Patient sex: M
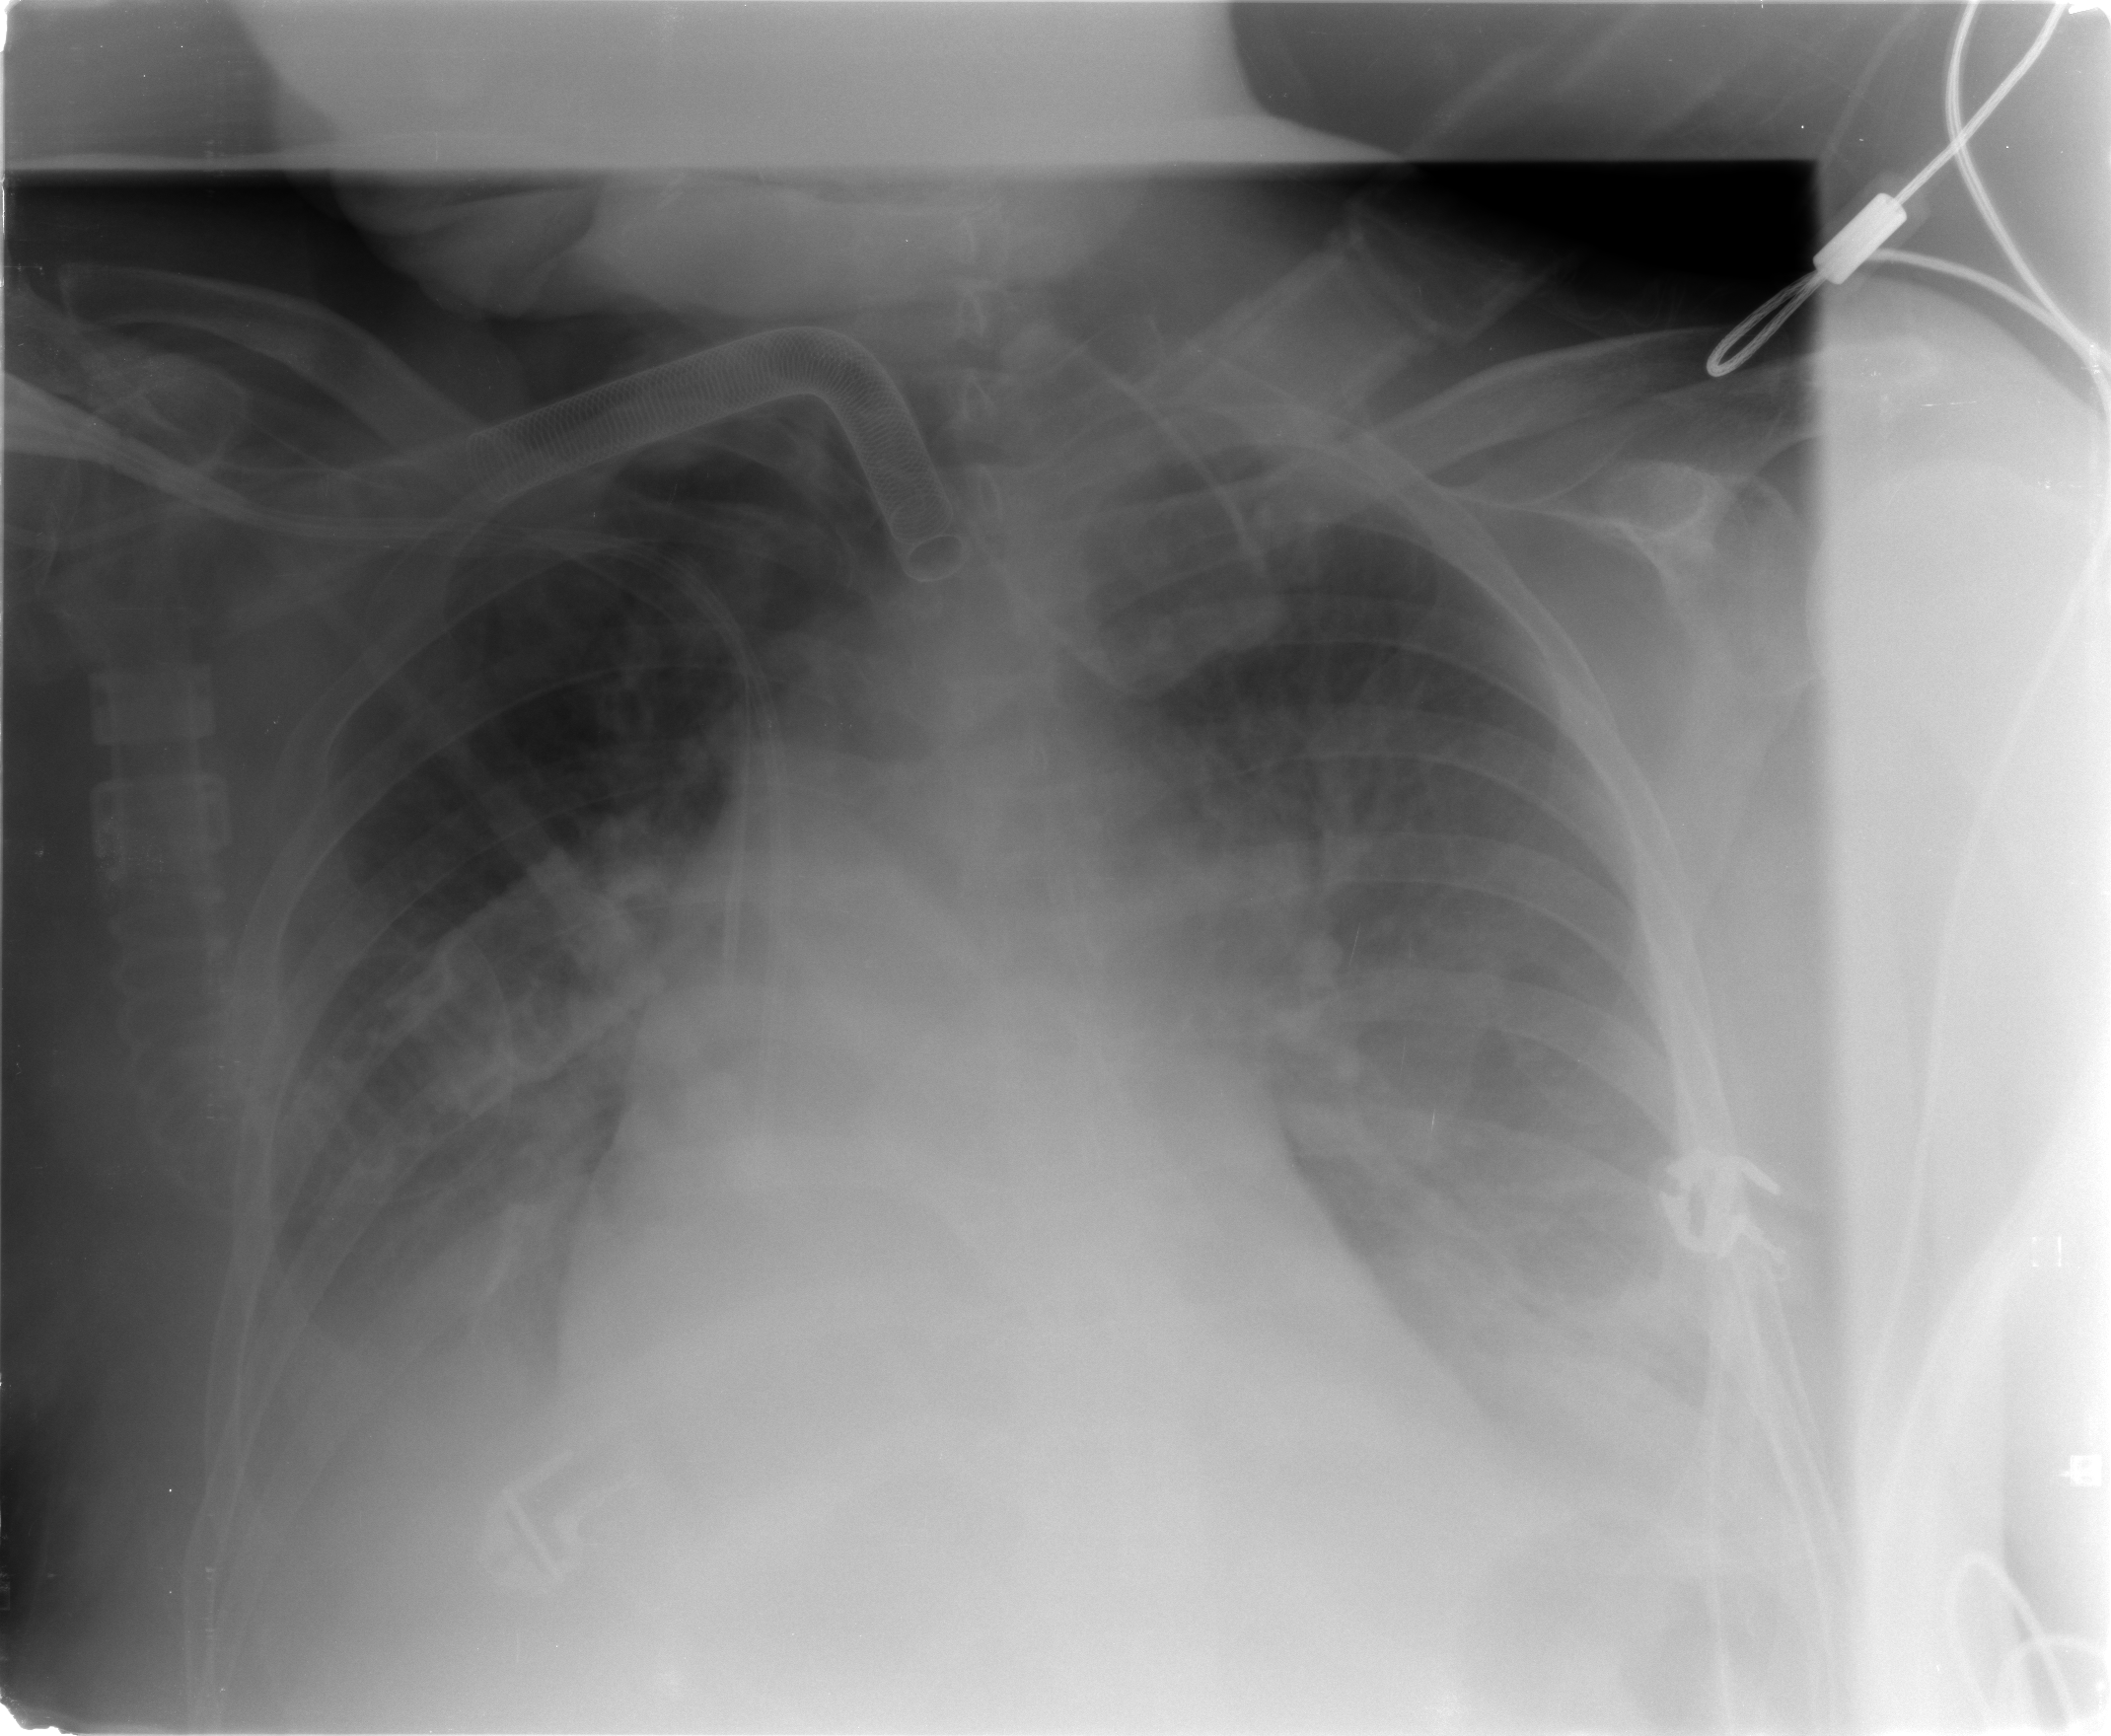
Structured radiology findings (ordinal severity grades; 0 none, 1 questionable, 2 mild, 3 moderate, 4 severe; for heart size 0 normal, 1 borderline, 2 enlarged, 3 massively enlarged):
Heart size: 1
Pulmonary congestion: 2
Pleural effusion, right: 3
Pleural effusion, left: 3
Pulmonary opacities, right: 1
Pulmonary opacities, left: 1
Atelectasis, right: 2
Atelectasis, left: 2